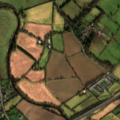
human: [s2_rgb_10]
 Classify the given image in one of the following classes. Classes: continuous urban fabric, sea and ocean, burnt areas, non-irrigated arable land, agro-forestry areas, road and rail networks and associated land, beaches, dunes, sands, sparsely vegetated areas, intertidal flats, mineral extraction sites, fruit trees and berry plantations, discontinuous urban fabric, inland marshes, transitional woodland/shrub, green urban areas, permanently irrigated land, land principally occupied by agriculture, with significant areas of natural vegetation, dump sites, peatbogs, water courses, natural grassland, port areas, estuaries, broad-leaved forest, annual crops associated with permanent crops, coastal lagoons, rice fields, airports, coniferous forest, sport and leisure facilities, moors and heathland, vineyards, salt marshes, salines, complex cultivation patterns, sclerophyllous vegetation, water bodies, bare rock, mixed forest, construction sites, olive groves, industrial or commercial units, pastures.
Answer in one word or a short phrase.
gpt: discontinuous urban fabric, road and rail networks and associated land, non-irrigated arable land, pastures